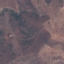
Land use / land cover: HerbaceousVegetation